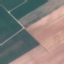
Land use / land cover: AnnualCrop